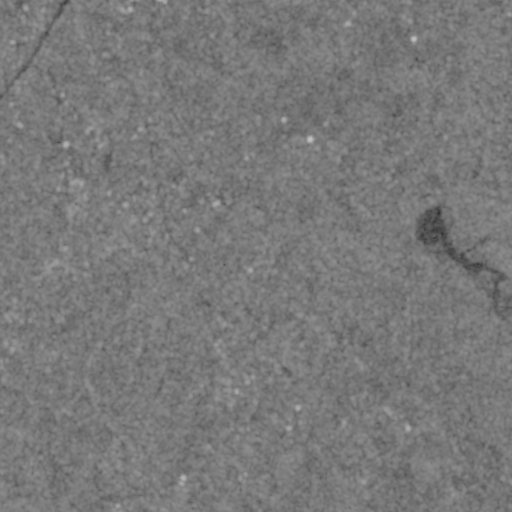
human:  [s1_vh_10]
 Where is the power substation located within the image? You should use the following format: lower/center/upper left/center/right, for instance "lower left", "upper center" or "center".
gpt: The power substation is located in the lower center of the image.
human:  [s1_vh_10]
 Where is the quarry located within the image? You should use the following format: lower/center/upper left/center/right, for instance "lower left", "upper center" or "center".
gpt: The quarry is located in the upper center of the image.
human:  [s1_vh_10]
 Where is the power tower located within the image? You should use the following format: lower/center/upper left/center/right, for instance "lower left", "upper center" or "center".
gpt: There is no power tower in the image.

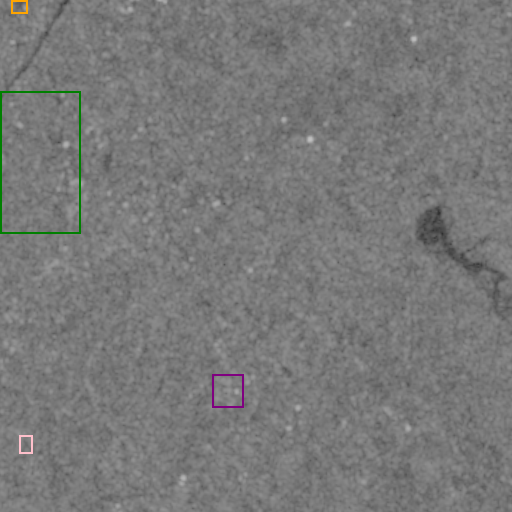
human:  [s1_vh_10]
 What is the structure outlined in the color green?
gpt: The structure outlined in green is a crop field.
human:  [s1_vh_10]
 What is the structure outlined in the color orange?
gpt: The structure outlined in orange is a park.
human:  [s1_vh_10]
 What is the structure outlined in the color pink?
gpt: The structure outlined in pink is a parking lot.
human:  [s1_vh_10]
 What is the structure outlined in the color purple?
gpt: The structure outlined in purple is a power substation.
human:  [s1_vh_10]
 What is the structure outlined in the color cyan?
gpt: There is no cyan outline.